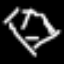
Label: diamond